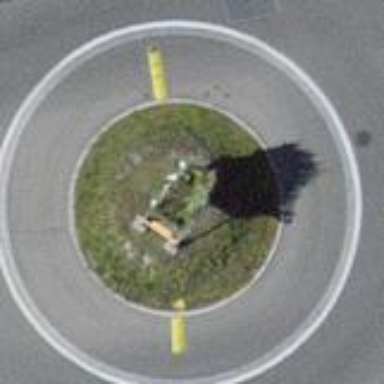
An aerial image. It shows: Roundabout on residential road with asphalt surface.